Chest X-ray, PA view. Patient: 70 years old, sex M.
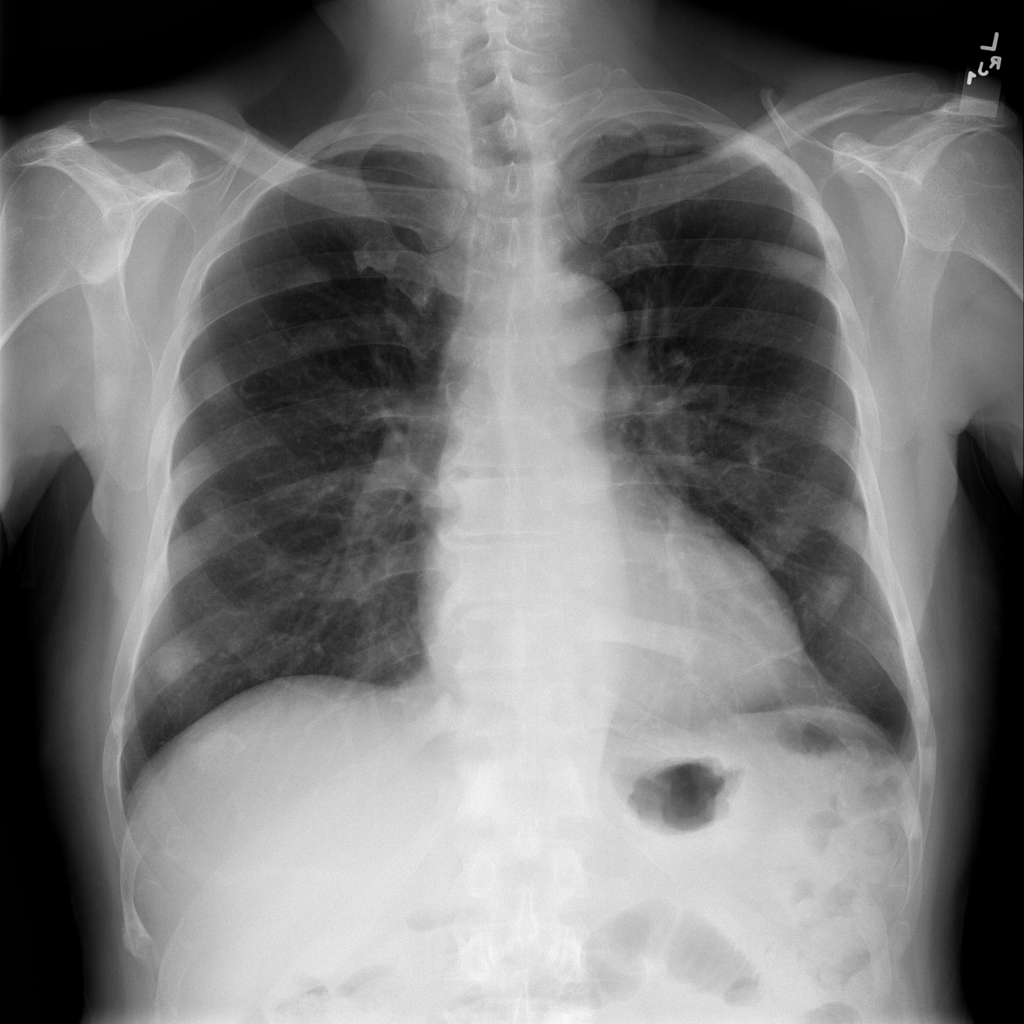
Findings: Effusion